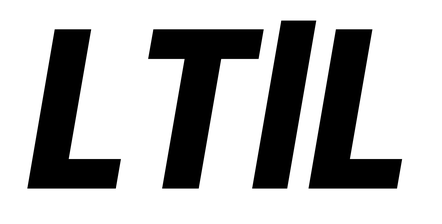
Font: Roboto-Italic_Condensed_Black_Italic